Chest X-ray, AP view. Patient: 63 years old, sex M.
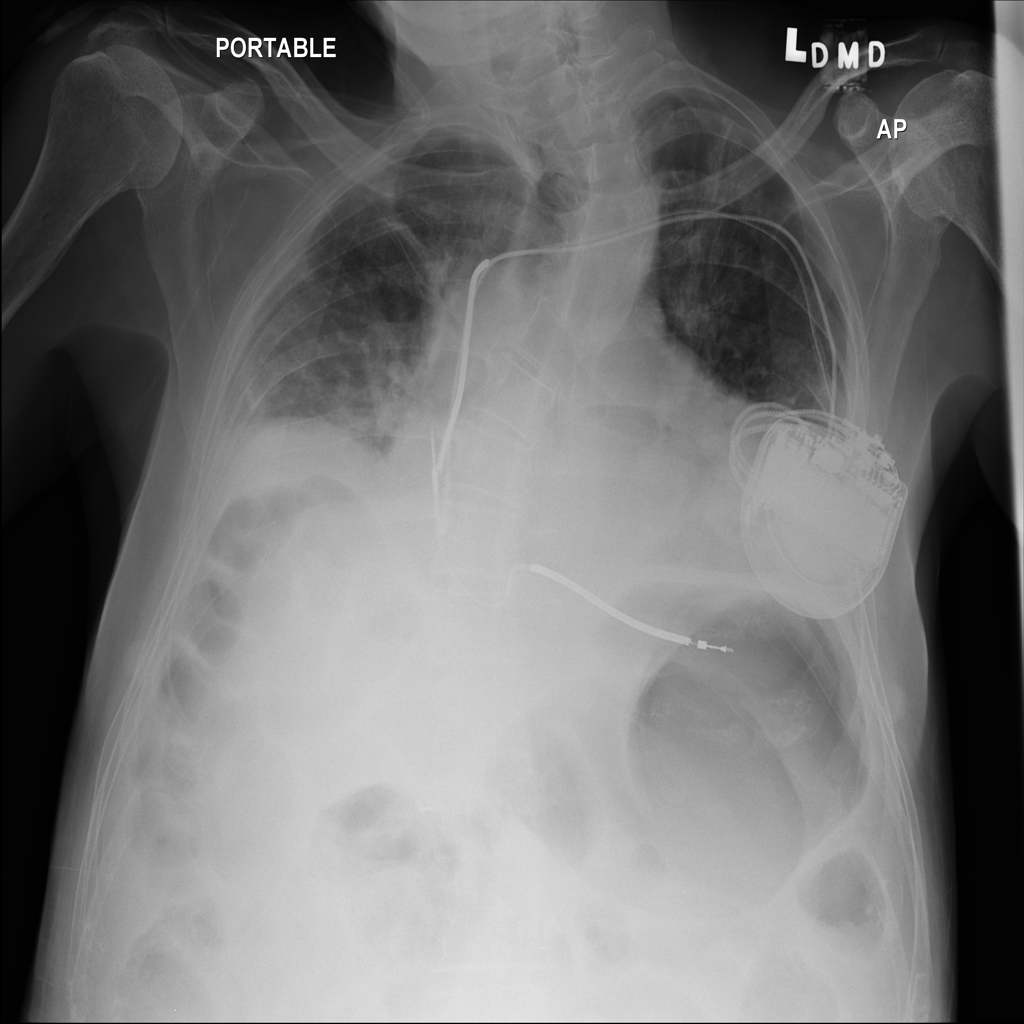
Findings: Atelectasis, Effusion, Infiltration